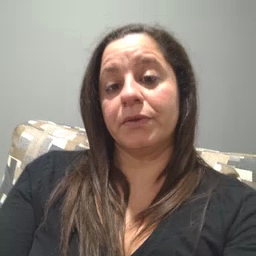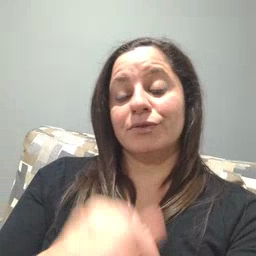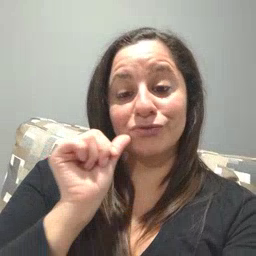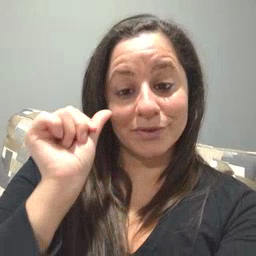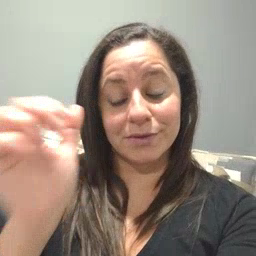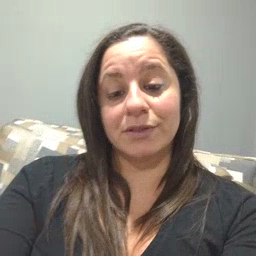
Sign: yesterday